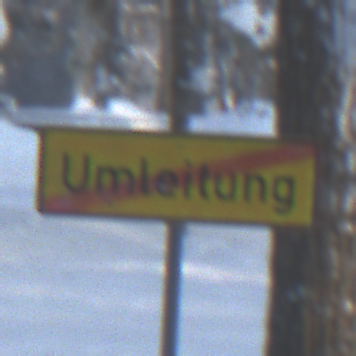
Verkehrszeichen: EndeDerUmleitungsankuendigung
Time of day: MorningAfternoon
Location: Outdoor (Nature)
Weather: Clear
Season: Winter
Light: Natural